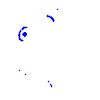
Particle: electron